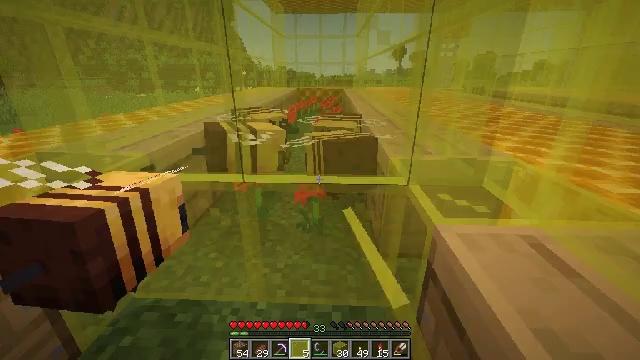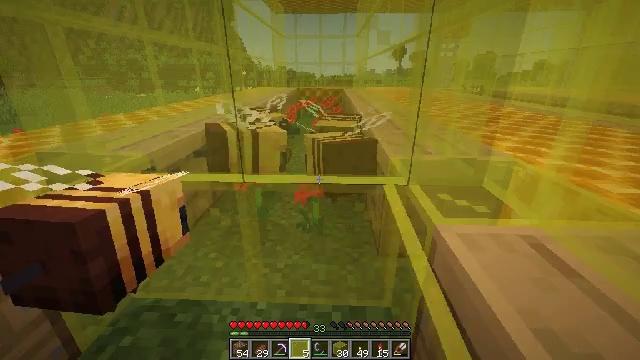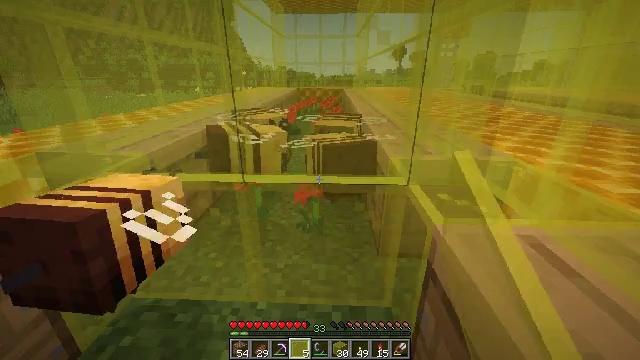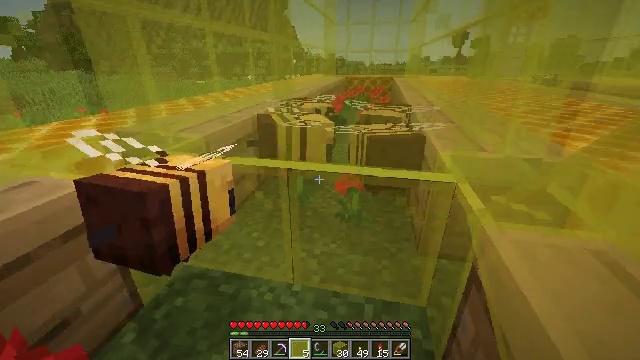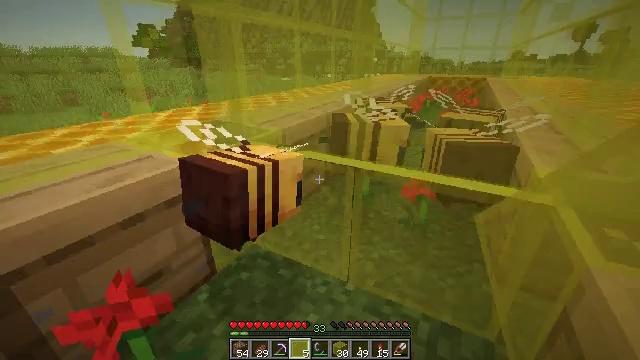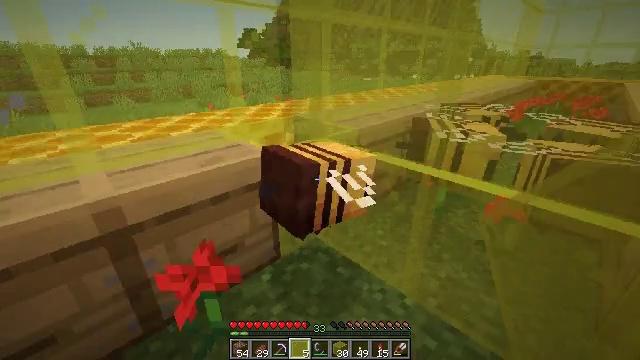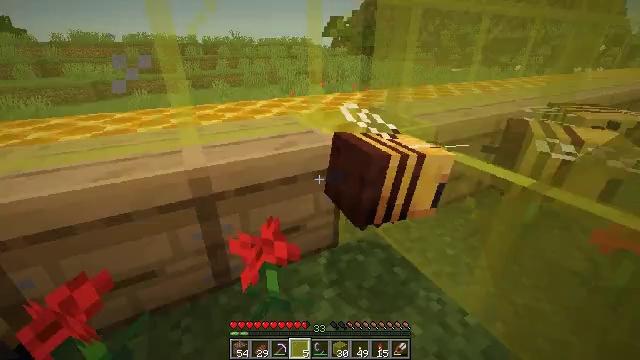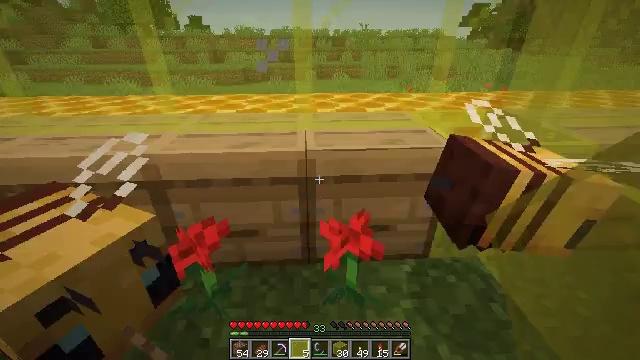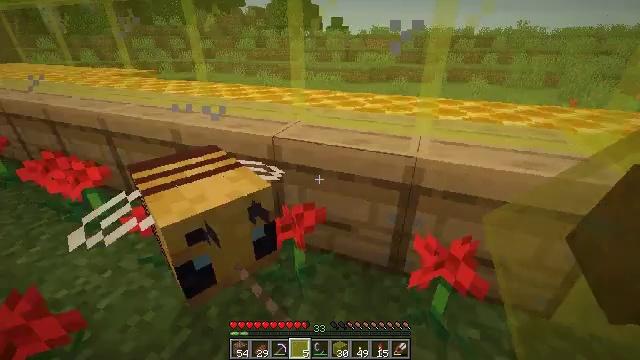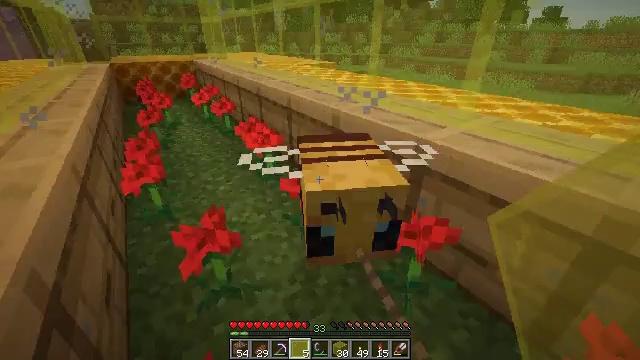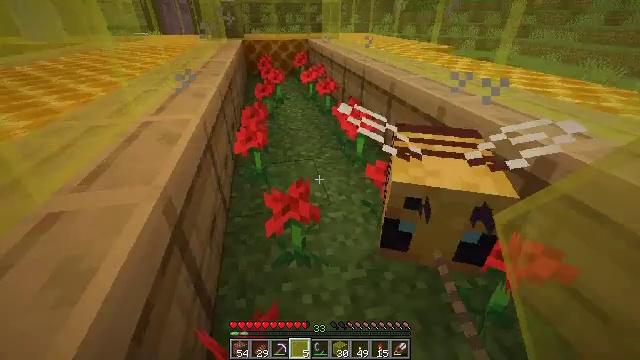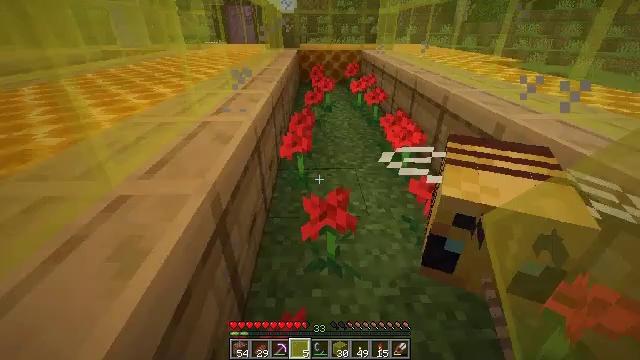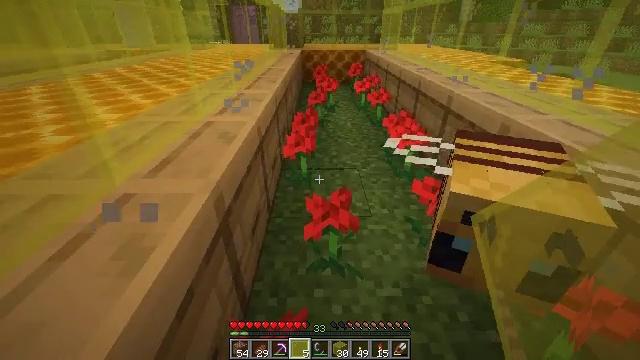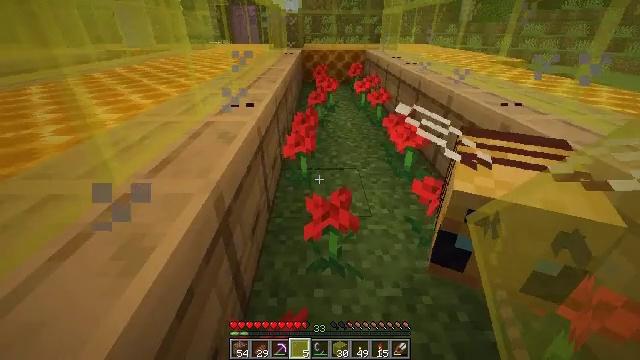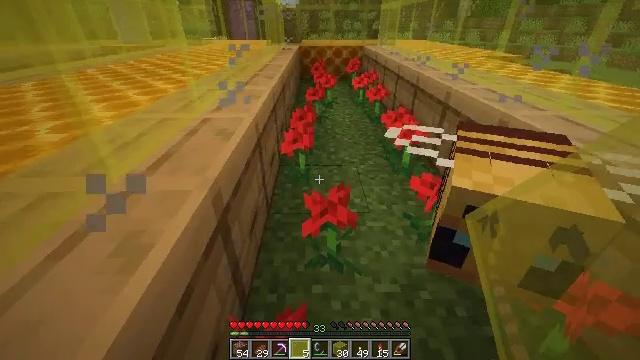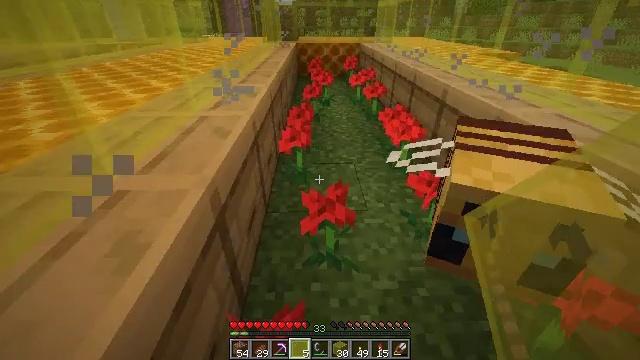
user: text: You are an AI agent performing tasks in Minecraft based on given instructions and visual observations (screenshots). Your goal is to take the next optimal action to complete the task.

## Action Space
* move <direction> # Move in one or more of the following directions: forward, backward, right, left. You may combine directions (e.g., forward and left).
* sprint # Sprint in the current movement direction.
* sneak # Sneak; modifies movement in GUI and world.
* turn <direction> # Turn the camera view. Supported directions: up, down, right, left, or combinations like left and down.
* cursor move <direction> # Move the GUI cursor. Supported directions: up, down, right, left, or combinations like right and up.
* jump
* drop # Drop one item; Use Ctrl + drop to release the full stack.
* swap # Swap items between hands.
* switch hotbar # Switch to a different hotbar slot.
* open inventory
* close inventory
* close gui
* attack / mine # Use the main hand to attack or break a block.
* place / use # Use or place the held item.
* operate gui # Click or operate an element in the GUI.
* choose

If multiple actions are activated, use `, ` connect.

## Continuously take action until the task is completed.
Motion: motion action
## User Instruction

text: Mine yellow stained glass from a window or decoration.
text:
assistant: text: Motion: no_op
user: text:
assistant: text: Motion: no_op
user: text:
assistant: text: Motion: turn left and down
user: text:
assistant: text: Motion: turn left
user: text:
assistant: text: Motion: turn left
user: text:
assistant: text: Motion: turn left and down
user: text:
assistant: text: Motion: turn left and down
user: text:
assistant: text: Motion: turn left
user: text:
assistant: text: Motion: turn left
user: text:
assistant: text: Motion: turn left and down
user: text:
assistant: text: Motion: turn left and up
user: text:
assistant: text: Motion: no_op
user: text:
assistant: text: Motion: no_op
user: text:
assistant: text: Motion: no_op
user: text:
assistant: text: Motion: no_op
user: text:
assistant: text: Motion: turn right and down
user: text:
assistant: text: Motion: turn right
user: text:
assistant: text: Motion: turn right
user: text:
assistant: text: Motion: turn right and down
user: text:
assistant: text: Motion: turn right
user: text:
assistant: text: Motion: no_op
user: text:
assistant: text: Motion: turn right
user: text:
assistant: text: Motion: turn right
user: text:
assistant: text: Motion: no_op
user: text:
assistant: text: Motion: no_op
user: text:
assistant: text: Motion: no_op
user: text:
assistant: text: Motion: no_op
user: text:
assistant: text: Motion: no_op
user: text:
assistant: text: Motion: no_op
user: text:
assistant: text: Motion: no_op